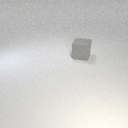
large gray rubber cube